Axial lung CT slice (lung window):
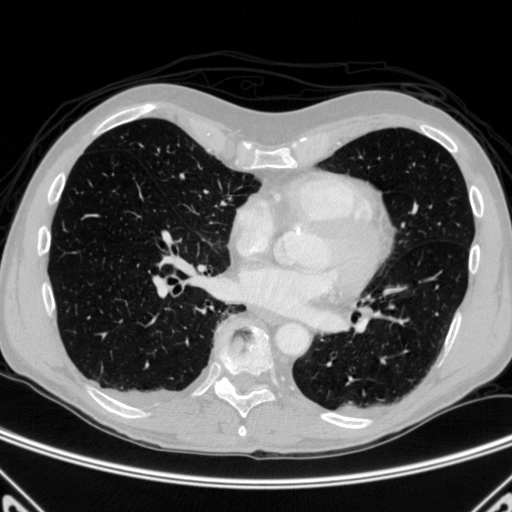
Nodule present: no